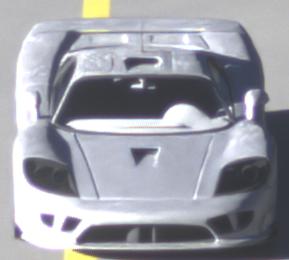
Make: Saleen
Model: S7
Detailed model: -
Model produced from: 2000
Model produced until: 2008
Doors: 2
Color: white
Road condition: wet road
Daytime: sunrise or sunset
Contrast: medium contrast